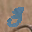
Label: 3